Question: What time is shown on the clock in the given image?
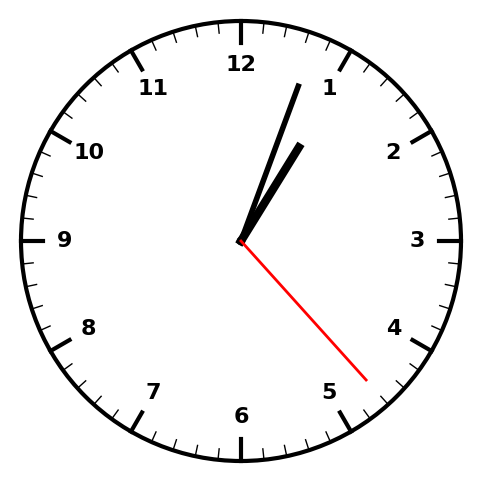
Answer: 01:03:23